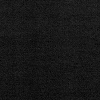
Atmospheric dust classification: dusty